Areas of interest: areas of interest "Hospital"
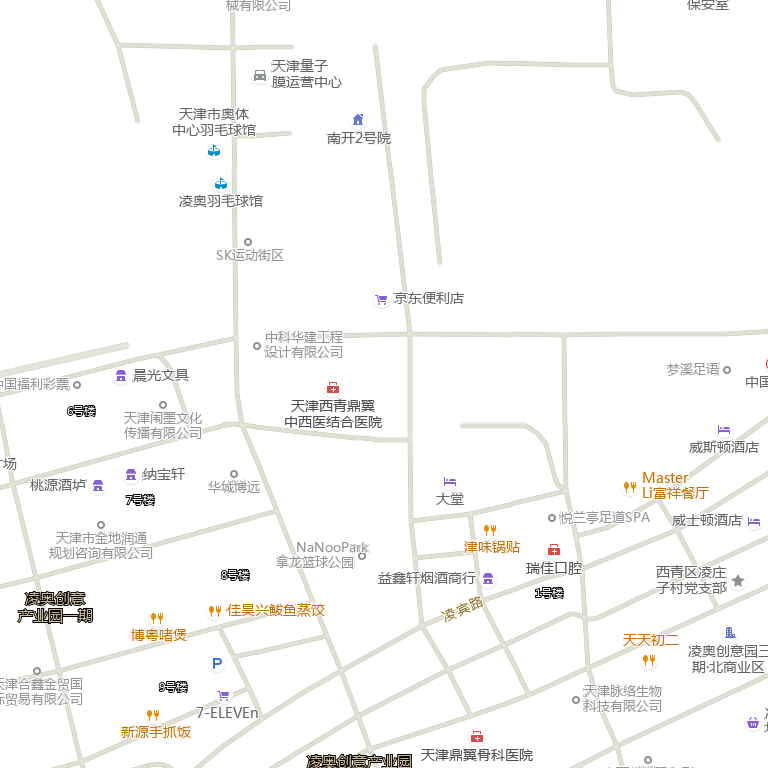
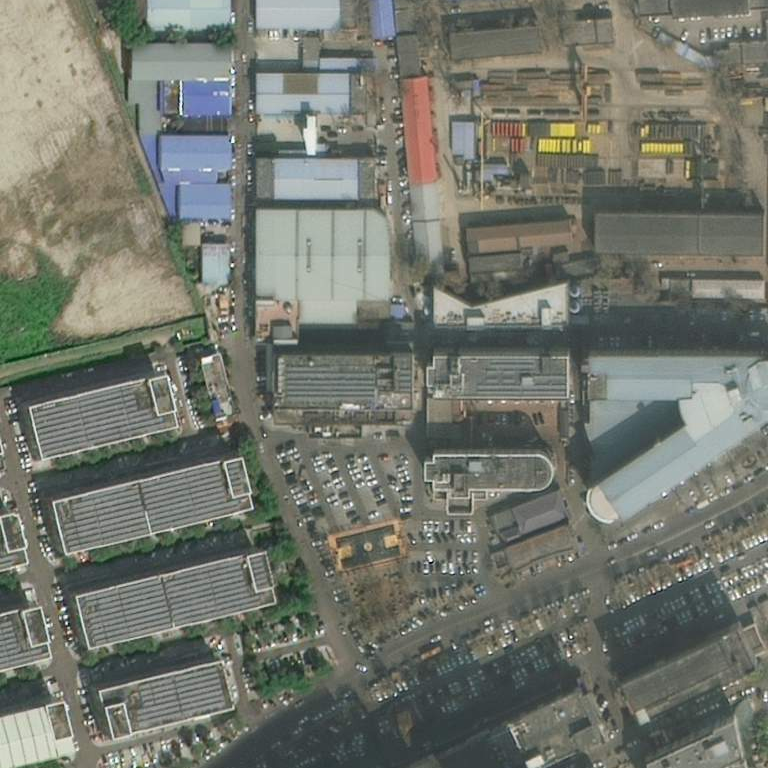